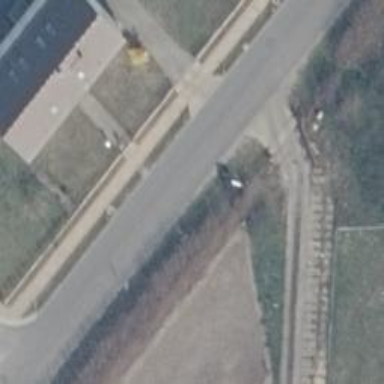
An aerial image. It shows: Tertiary road with asphalt surface and sidewalk on the left.